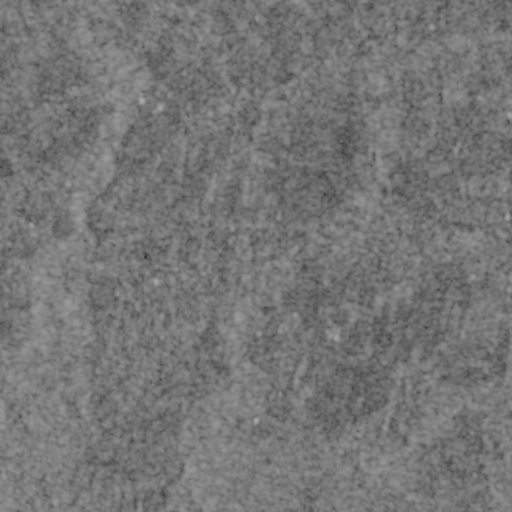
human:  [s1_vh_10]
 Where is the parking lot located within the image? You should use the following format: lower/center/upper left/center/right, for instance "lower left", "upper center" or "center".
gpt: The parking lot is located in the center right of the image.
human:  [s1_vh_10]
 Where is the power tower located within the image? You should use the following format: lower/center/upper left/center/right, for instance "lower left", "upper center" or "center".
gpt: The power tower is located in the upper of the image.
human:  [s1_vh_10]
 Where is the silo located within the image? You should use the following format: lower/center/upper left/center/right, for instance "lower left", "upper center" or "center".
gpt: The silo is located in the center right of the image.
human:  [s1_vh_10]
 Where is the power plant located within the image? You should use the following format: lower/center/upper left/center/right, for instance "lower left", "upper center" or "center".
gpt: There is no power plant in the image.

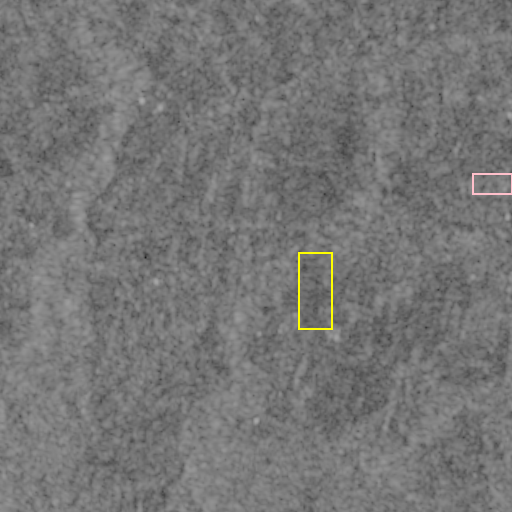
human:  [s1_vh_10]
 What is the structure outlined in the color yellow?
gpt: The structure outlined in yellow is a crop field.
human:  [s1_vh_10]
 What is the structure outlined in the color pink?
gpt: The structure outlined in pink is a park.
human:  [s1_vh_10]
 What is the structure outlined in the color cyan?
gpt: There is no cyan outline.